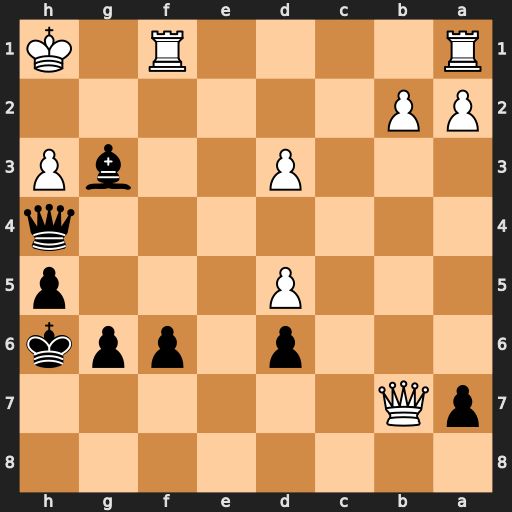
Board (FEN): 8/pQ6/3p1ppk/3P3p/7q/3P2bP/PP6/R4R1K
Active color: b
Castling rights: -
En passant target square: -
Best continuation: Qxh3+ Kg1 Qh2#